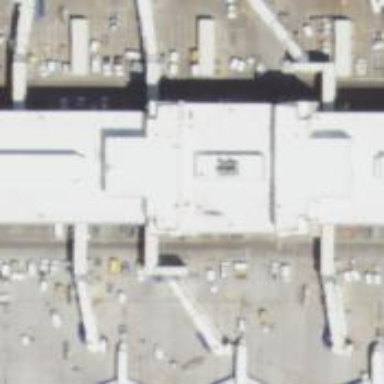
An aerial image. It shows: Airport gate.